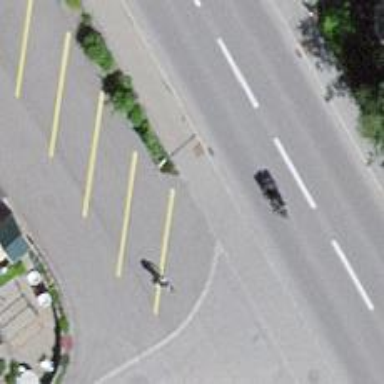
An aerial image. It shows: Bus stop with platform for public transport.